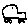
Label: car